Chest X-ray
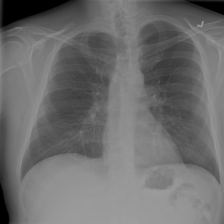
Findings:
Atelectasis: negative
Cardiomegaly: negative
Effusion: negative
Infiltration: negative
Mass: negative
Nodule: negative
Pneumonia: negative
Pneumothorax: negative
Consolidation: negative
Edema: negative
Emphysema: negative
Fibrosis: negative
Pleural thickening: negative
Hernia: negative